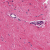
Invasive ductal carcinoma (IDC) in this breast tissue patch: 0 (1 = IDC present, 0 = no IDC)